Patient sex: M
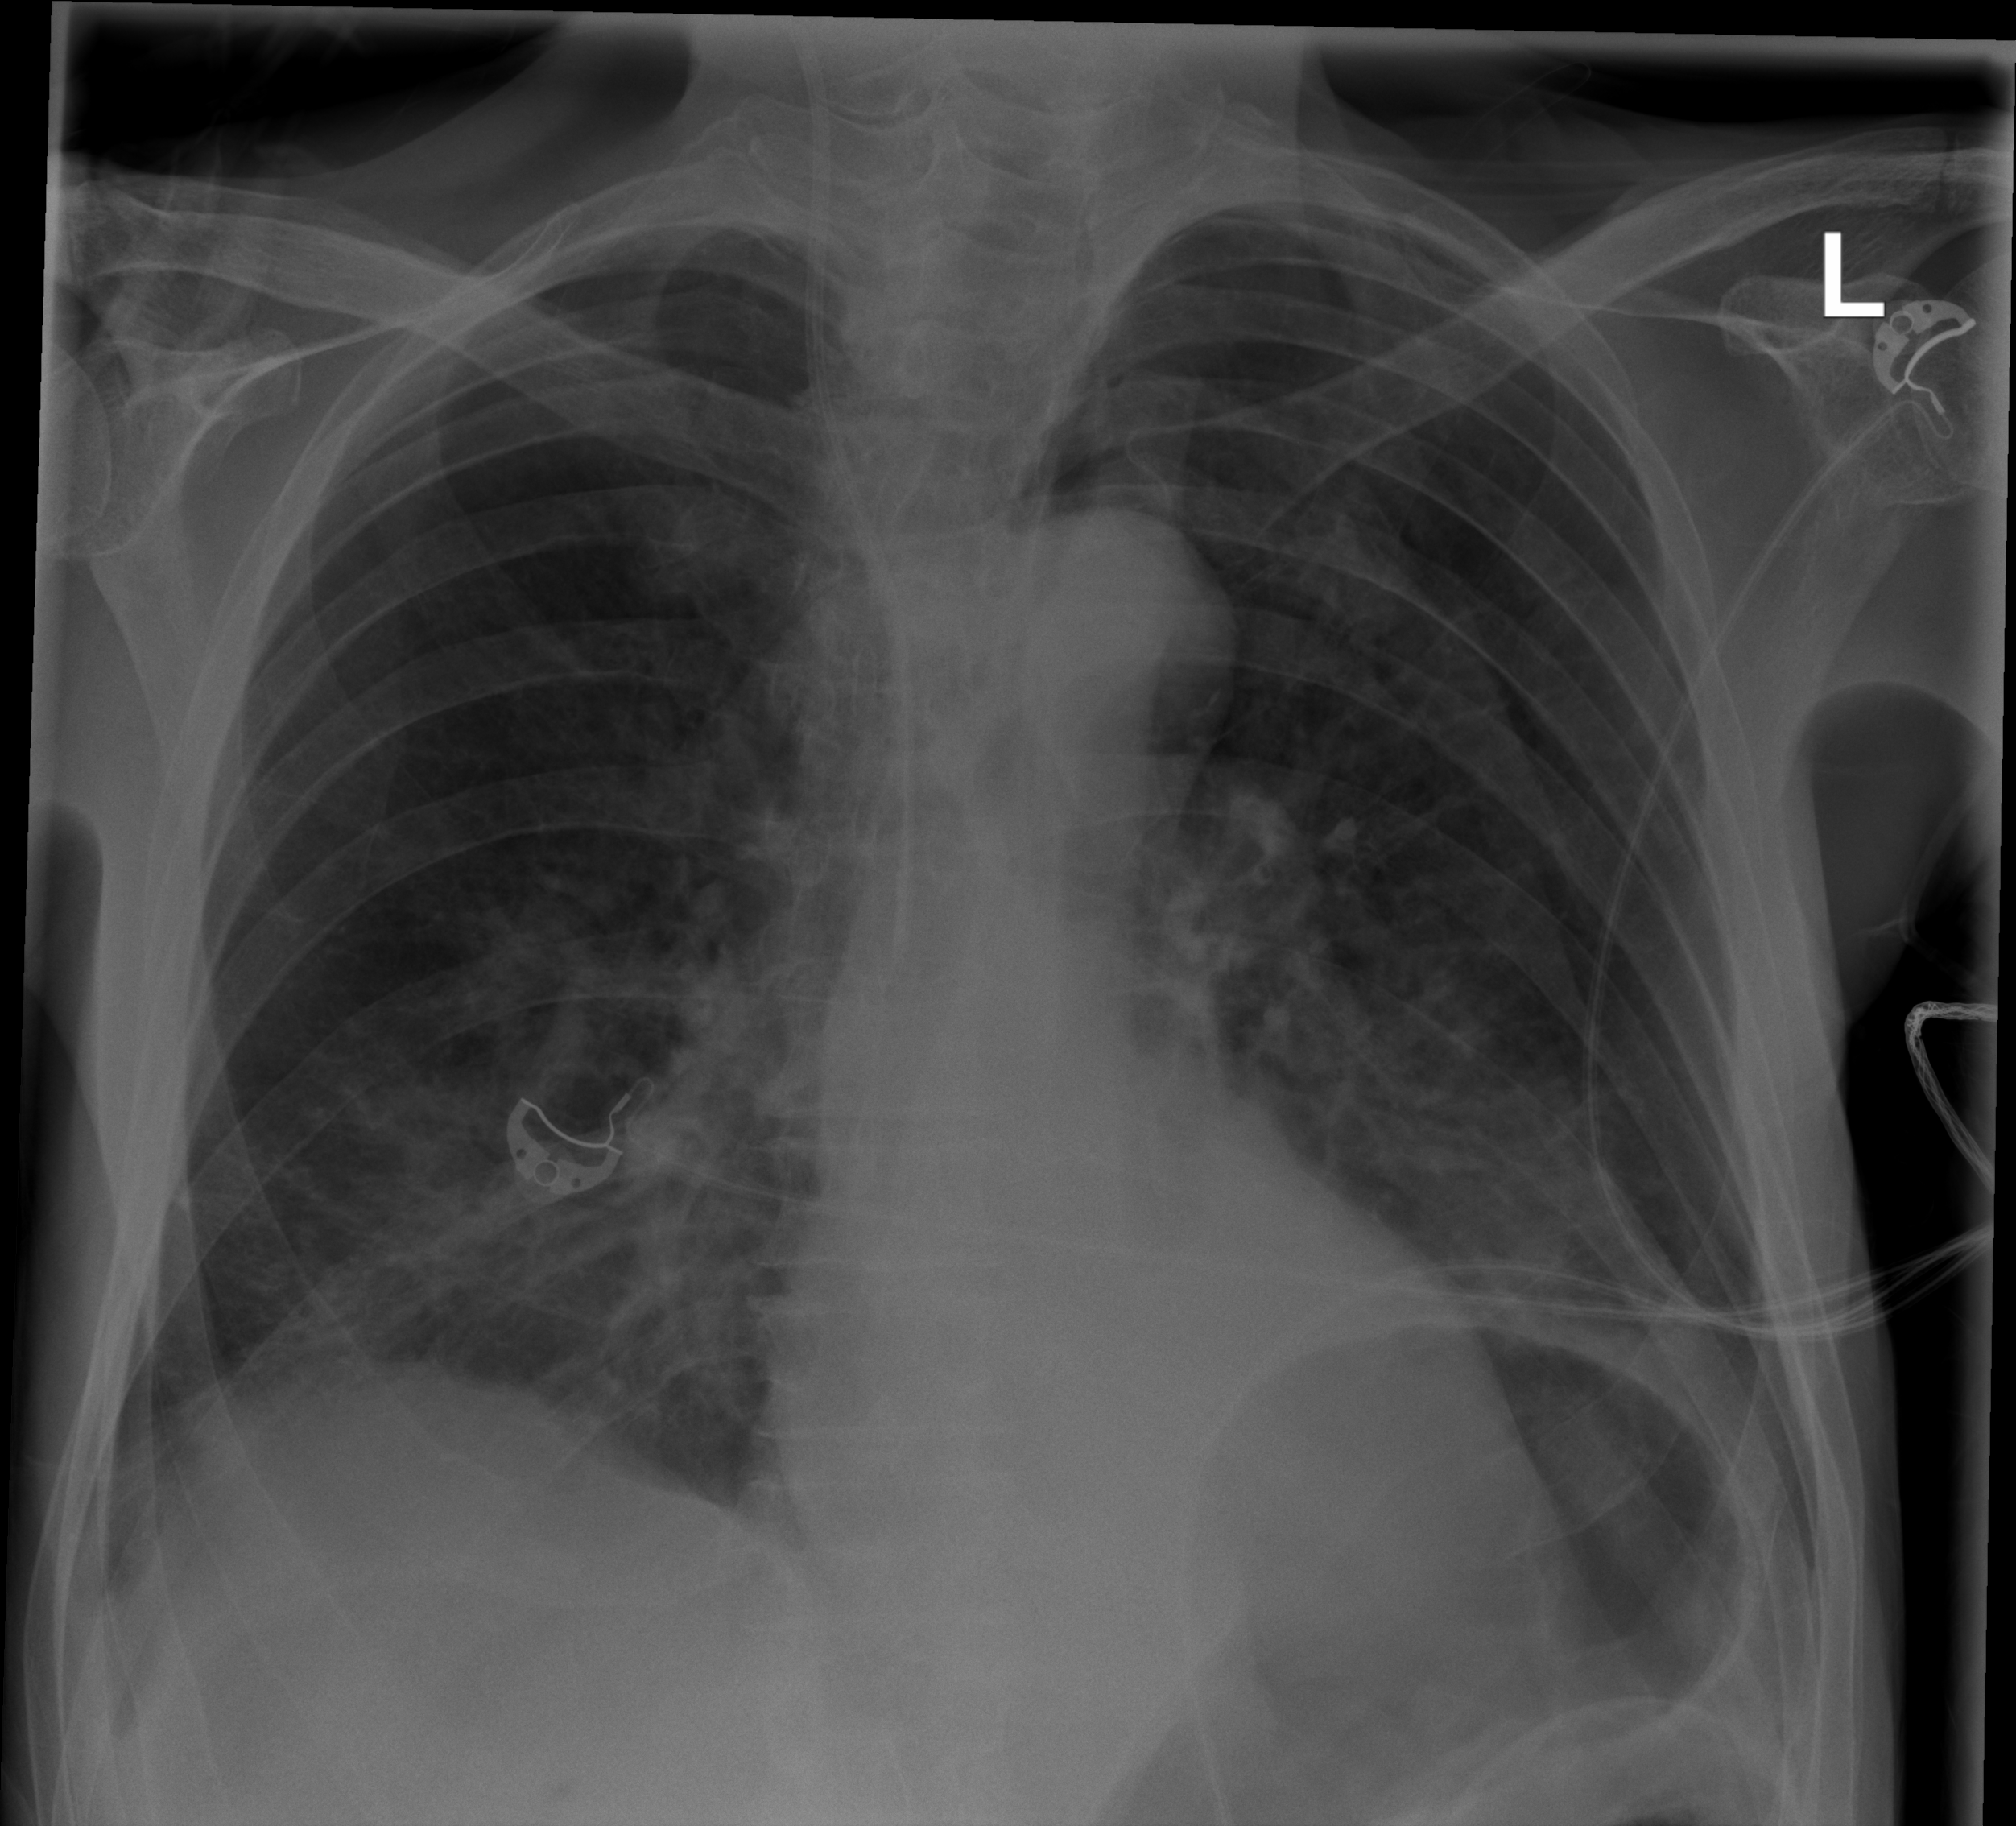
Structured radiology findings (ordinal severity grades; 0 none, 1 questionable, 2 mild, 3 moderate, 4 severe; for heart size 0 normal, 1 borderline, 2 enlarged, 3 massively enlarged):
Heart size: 0
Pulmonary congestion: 1
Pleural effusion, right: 2
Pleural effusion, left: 0
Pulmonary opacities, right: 2
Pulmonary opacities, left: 2
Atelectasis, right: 2
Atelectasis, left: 0